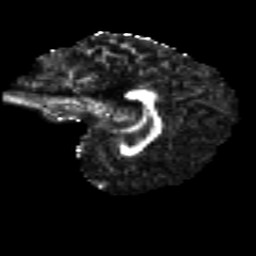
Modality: FA
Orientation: sagittal
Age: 20
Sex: female
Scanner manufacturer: siemens
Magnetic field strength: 3 T
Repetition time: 8.8 s
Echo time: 0.085 s